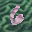
Label: 6